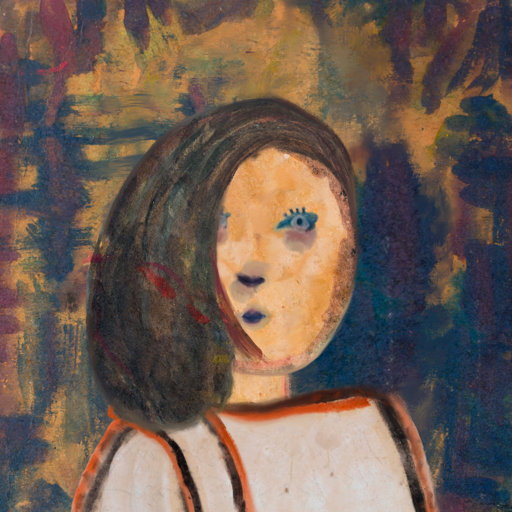
Background: InTheSun, Head And Neck Front: Childish, Face Front: Hill_Girl, Bust: Roy_Bahadur, Hair Front: Gypsy_Mother, Head Accessory: Blank, Second Necklace: Blank, Necklace: Blank, Baby: Blank